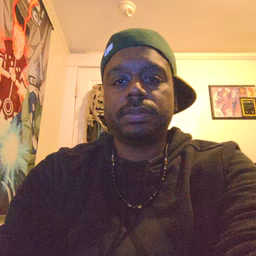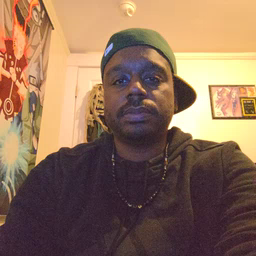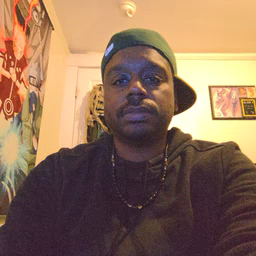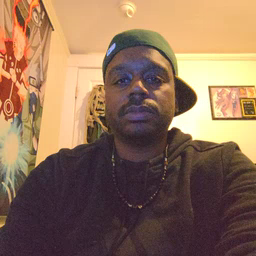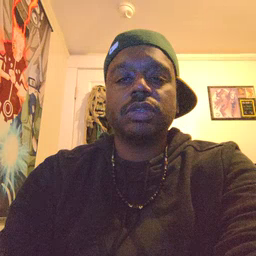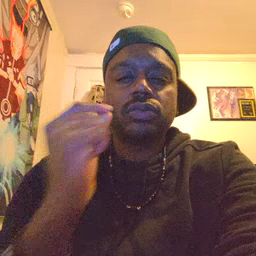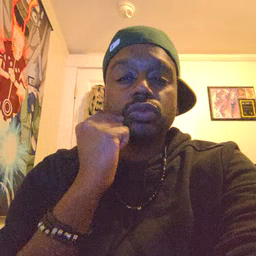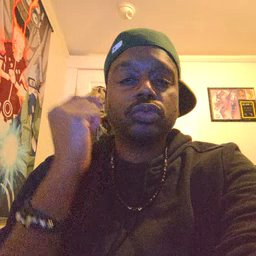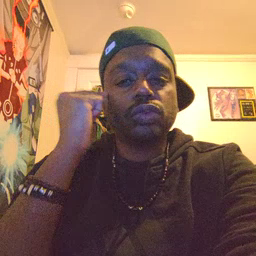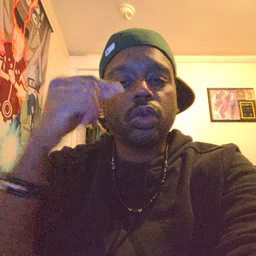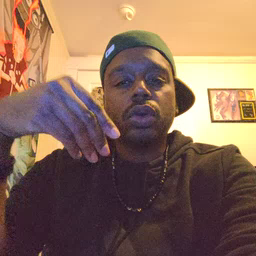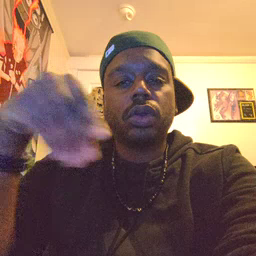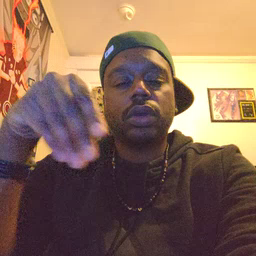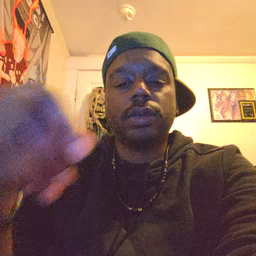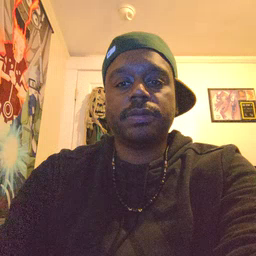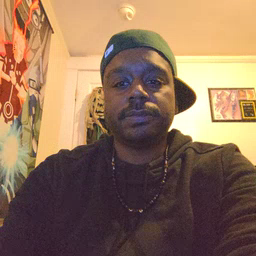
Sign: store